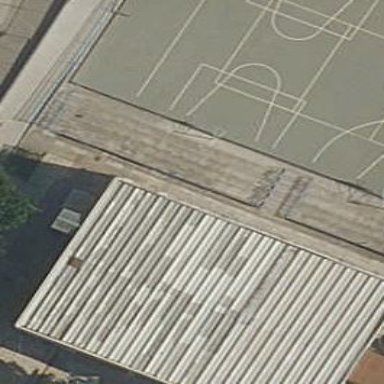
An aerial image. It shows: Bleachers on leisure land.